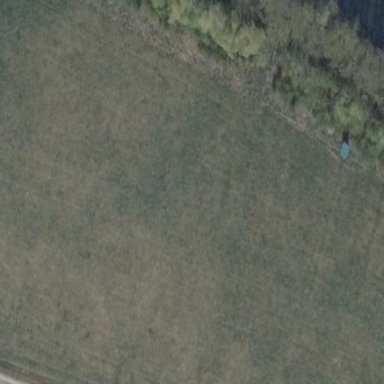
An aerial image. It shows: Beautiful meadow.